Question: I am implementing multi-touch zoom to ImageView which got well but when I zoom it out, some part of image hides like goes behind of some view or due to some height restriction.

Layout code
'''
<?xml version="1.0" encoding="utf-8"?>
<LinearLayout xmlns:android="http://schemas.android.com/apk/res/android"
android:layout_width="fill_parent"
android:layout_height="fill_parent"
android:background="@drawable/bggray"
android:orientation="vertical" >
<LinearLayout
android:layout_width="fill_parent"
android:layout_height="wrap_content"
android:orientation="horizontal" >
<ImageView
android:id="@+id/ivapptitle"
android:layout_width="fill_parent"
android:layout_height="wrap_content"
android:layout_gravity="center"
android:adjustViewBounds="true"
android:contentDescription="img"
android:scaleType="fitXY"
android:src="@drawable/apptitle" />
</LinearLayout>
<ScrollView
android:layout_width="fill_parent"
android:layout_height="fill_parent" android:background="@color/titlecolor1">
<ImageView
android:id="@+id/ivdownloadedjpgfile"
android:layout_width="fill_parent"
android:layout_height="fill_parent"
android:layout_gravity="center"
android:layout_marginTop="20dip"
android:contentDescription="img"
/>
</ScrollView>
</LinearLayout>
'''
Class code
'''
public class DownloadedImageDisplay extends Activity implements OnTouchListener{
private ImageView ivDownloadedImage;
@Override
protected void onCreate(Bundle savedInstanceState) {
// TODO Auto-generated method stub
super.onCreate(savedInstanceState);
setContentView(R.layout.staffnotationtd);
initializeVars();
showImage();
ivDownloadedImage.setOnTouchListener(this);
}
private void initializeVars()
{
ivDownloadedImage = (ImageView) findViewById(R.id.ivdownloadedjpgfile);
}
public void showImage()
{
String filePath;
Bundle extras = getIntent().getExtras();
if(extras == null) {
filePath = null;
} else {
filePath= extras.getString("JPGFileName");
}
Bitmap bitmap = BitmapFactory.decodeFile(filePath);
ivDownloadedImage.setImageBitmap(bitmap);
}
//// Image Zooming code
private static final String TAG = "Touch";
// @SuppressWarnings("unused")
private static final float MIN_ZOOM = 1f,MAX_ZOOM = 1f;
// These matrices will be used to scale points of the image
Matrix matrix = new Matrix();
Matrix savedMatrix = new Matrix();
// The 3 states (events) which the user is trying to perform
static final int NONE = 0;
static final int DRAG = 1;
static final int ZOOM = 2;
int mode = NONE;
// these PointF objects are used to record the point(s) the user is touching
PointF start = new PointF();
PointF mid = new PointF();
float oldDist = 1f;
@Override
public boolean onTouch(View v, MotionEvent event)
{
ImageView view = (ImageView) v;
view.setScaleType(ImageView.ScaleType.MATRIX);
float scale;
dumpEvent(event);
// Handle touch events here...
switch (event.getAction() & MotionEvent.ACTION_MASK)
{
case MotionEvent.ACTION_DOWN: // first finger down only
savedMatrix.set(matrix);
start.set(event.getX(), event.getY());
Log.d(TAG, "mode=DRAG"); // write to LogCat
mode = DRAG;
break;
case MotionEvent.ACTION_UP: // first finger lifted
case MotionEvent.ACTION_POINTER_UP: // second finger lifted
mode = NONE;
Log.d(TAG, "mode=NONE");
break;
case MotionEvent.ACTION_POINTER_DOWN: // first and second finger down
oldDist = spacing(event);
Log.d(TAG, "oldDist=" + oldDist);
if (oldDist > 5f) {
savedMatrix.set(matrix);
midPoint(mid, event);
mode = ZOOM;
Log.d(TAG, "mode=ZOOM");
}
break;
case MotionEvent.ACTION_MOVE:
if (mode == DRAG)
{
matrix.set(savedMatrix);
matrix.postTranslate(event.getX() - start.x, event.getY() - start.y); // create the transformation in the matrix of points
}
else if (mode == ZOOM)
{
// pinch zooming
float newDist = spacing(event);
Log.d(TAG, "newDist=" + newDist);
if (newDist > 5f)
{
matrix.set(savedMatrix);
scale = newDist / oldDist; // setting the scaling of the
// matrix...if scale > 1 means
// zoom in...if scale < 1 means
// zoom out
matrix.postScale(scale, scale, mid.x, mid.y);
}
}
break;
}
view.setImageMatrix(matrix); // display the transformation on screen
return true; // indicate event was handled
}
/*
* --------------------------------------------------------------------------
* Method: spacing Parameters: MotionEvent Returns: float Description:
* checks the spacing between the two fingers on touch
* ----------------------------------------------------
*/
private float spacing(MotionEvent event)
{
float x = event.getX(0) - event.getX(1);
float y = event.getY(0) - event.getY(1);
return FloatMath.sqrt(x * x + y * y);
}
/*
* --------------------------------------------------------------------------
* Method: midPoint Parameters: PointF object, MotionEvent Returns: void
* Description: calculates the midpoint between the two fingers
* ------------------------------------------------------------
*/
private void midPoint(PointF point, MotionEvent event)
{
float x = event.getX(0) + event.getX(1);
float y = event.getY(0) + event.getY(1);
point.set(x / 2, y / 2);
}
/** Show an event in the LogCat view, for debugging */
private void dumpEvent(MotionEvent event)
{
String names[] = { "DOWN", "UP", "MOVE", "CANCEL", "OUTSIDE","POINTER_DOWN", "POINTER_UP", "7?", "8?", "9?" };
StringBuilder sb = new StringBuilder();
int action = event.getAction();
int actionCode = action & MotionEvent.ACTION_MASK;
sb.append("event ACTION_").append(names[actionCode]);
if (actionCode == MotionEvent.ACTION_POINTER_DOWN || actionCode == MotionEvent.ACTION_POINTER_UP)
{
sb.append("(pid ").append(action >> MotionEvent.ACTION_POINTER_ID_SHIFT);
sb.append(")");
}
sb.append("[");
for (int i = 0; i < event.getPointerCount(); i++)
{
sb.append("#").append(i);
sb.append("(pid ").append(event.getPointerId(i));
sb.append(")=").append((int) event.getX(i));
sb.append(",").append((int) event.getY(i));
if (i + 1 < event.getPointerCount())
sb.append(";");
}
sb.append("]");
Log.d("Touch Events ---------", sb.toString());
}
}
'''
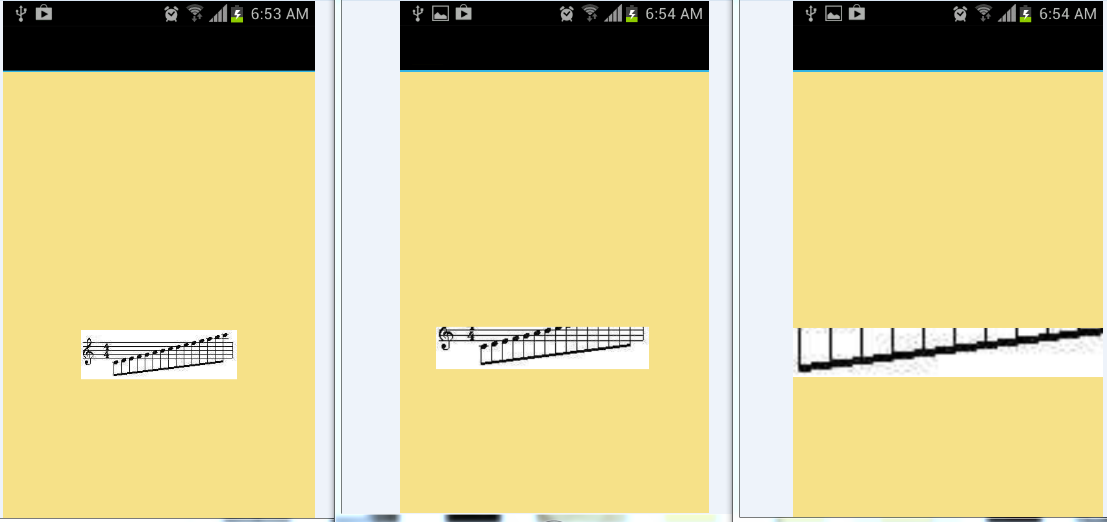
Answer: Got it ... I just removed the Scroll view and it works.
'''
<?xml version="1.0" encoding="utf-8"?>
<LinearLayout xmlns:android="http://schemas.android.com/apk/res/android"
android:layout_width="fill_parent"
android:layout_height="fill_parent"
android:background="@drawable/bggray"
android:orientation="vertical" >
<LinearLayout
android:layout_width="fill_parent"
android:layout_height="wrap_content"
android:orientation="horizontal" >
<ImageView
android:id="@+id/ivapptitle"
android:layout_width="fill_parent"
android:layout_height="wrap_content"
android:layout_gravity="center"
android:adjustViewBounds="true"
android:contentDescription="img"
android:scaleType="fitXY"
android:src="@drawable/apptitle" />
</LinearLayout>
<ImageView
android:id="@+id/ivdownloadedjpgfile"
android:layout_width="fill_parent"
android:layout_height="fill_parent"
android:layout_gravity="center"
android:layout_marginTop="20dip"
android:contentDescription="img"
/>
</LinearLayout>
'''